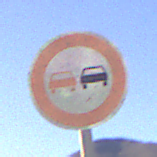
Verkehrszeichen: Ueberholverbot
Umgebung: Outdoor, Nature
Tageszeit: MorningAfternoon
Wetter: Clear
Licht: Natural
Jahreszeit: NotSpecified
Kontrast: HighContrast